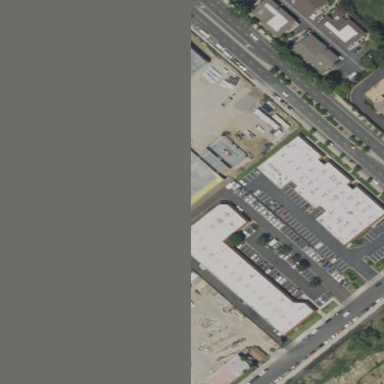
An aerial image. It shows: Building housing storage rental shop.